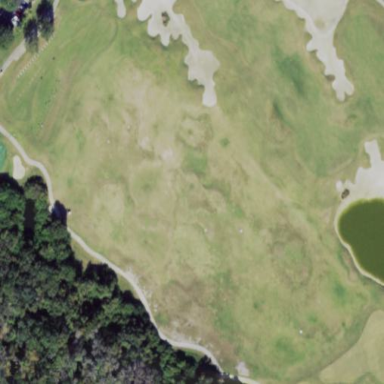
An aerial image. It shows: Grassy area designated as driving range for golf.